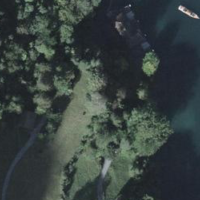
EUNIS habitat code: 41
Species observed at this site:
Chroicocephalus ridibundus
Phylloscopus collybita
Ilex aquifolium
Milvus milvus
Phoenicurus ochruros
Regulus regulus
Fringilla coelebs
Lamium galeobdolon
Periparus ater